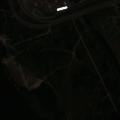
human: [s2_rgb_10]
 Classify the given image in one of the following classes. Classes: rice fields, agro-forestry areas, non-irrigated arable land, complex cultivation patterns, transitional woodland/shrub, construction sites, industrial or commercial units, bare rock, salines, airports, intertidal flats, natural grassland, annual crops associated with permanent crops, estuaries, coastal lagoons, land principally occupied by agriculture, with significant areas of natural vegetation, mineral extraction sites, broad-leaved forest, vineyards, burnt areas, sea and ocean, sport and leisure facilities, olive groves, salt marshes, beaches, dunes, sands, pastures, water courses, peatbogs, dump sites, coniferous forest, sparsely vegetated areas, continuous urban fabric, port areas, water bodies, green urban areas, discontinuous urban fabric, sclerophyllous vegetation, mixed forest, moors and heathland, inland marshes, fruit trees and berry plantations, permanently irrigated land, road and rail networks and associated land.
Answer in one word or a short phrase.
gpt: road and rail networks and associated land, port areas, pastures, mixed forest, transitional woodland/shrub, coastal lagoons